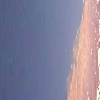
Label: water